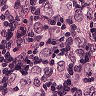
Metastatic tissue present: yes